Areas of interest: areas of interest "China Linyi International Sage of Calligraphy Culture City - Dolphin Performance Hall"
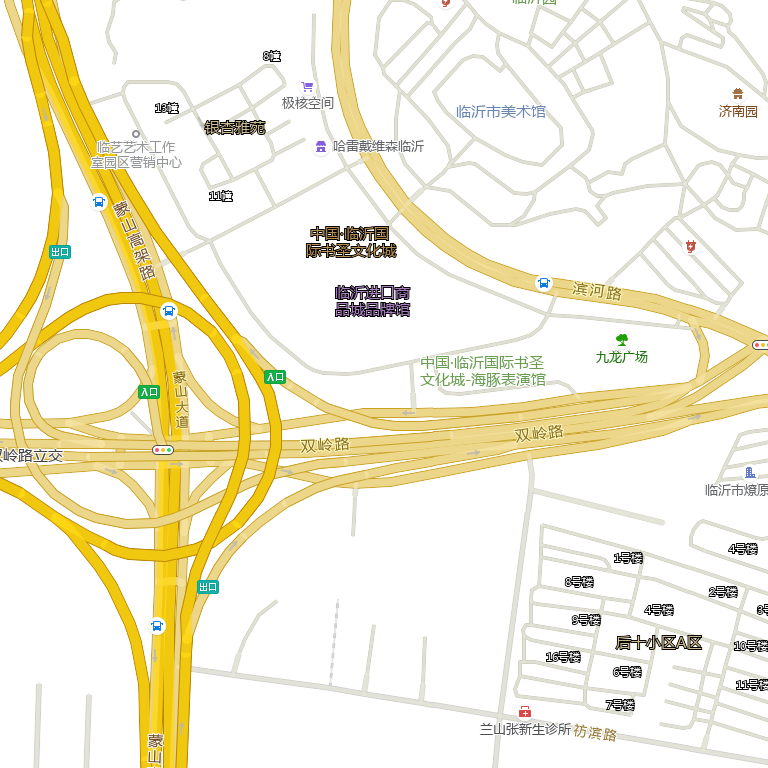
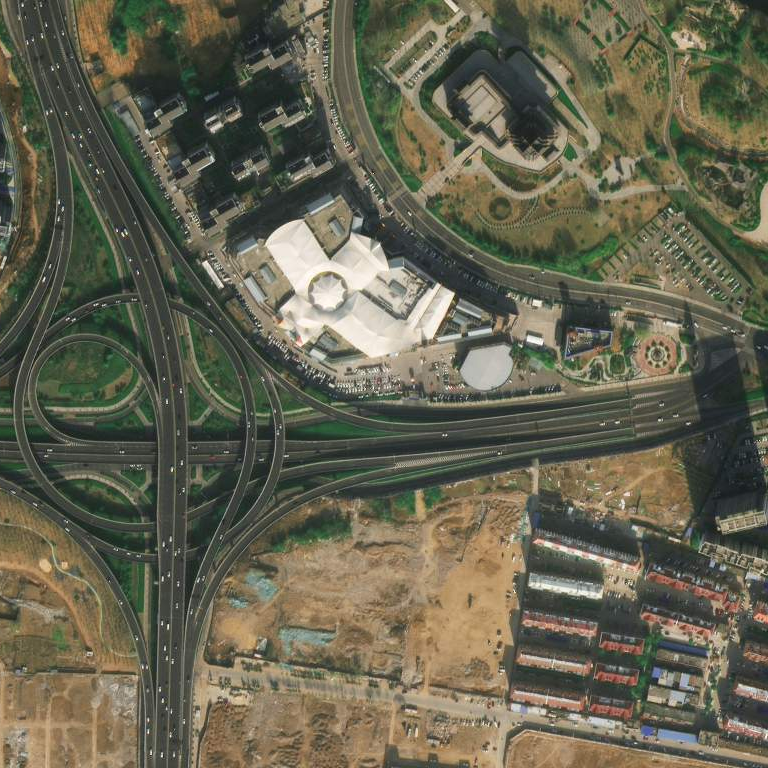